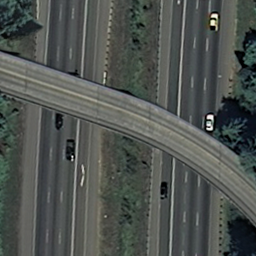
Label: overpass